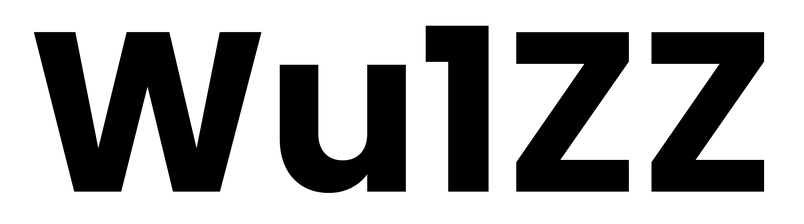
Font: Poppins-Bold